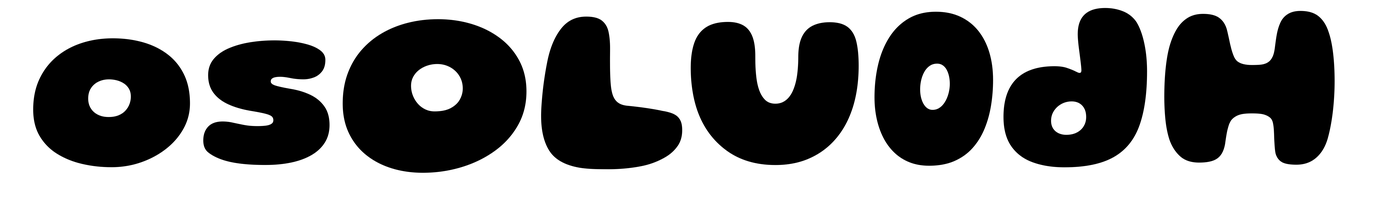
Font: Gluten_ExtraBold